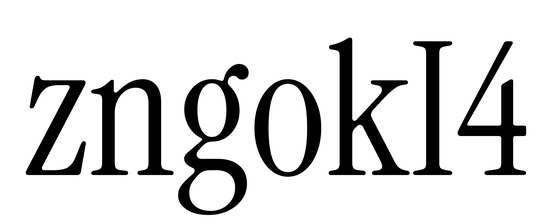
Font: InstrumentSerif-Regular